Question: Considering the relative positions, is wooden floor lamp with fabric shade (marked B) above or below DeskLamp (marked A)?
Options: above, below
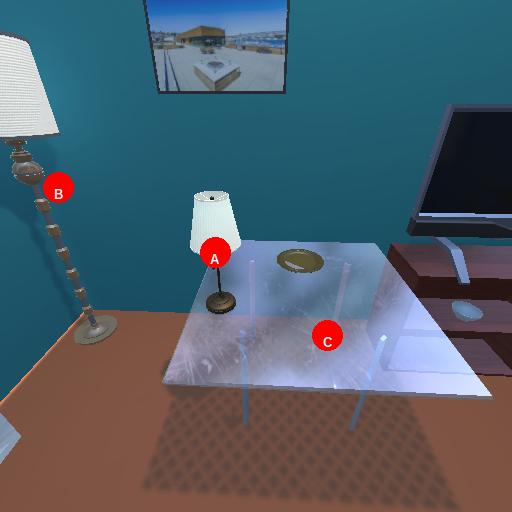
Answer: above